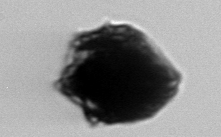
Label: Gonyaulax